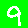
Digit: 9